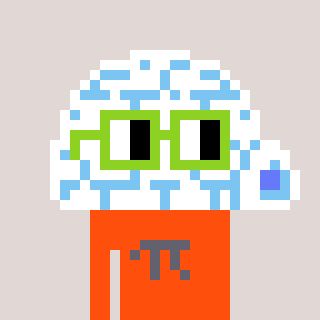
a pixel art character with square light green glasses, a igloo-shaped head and a orange-colored body on a warm background